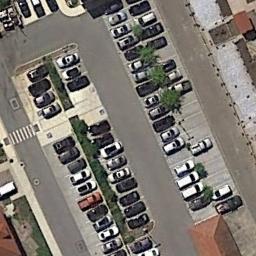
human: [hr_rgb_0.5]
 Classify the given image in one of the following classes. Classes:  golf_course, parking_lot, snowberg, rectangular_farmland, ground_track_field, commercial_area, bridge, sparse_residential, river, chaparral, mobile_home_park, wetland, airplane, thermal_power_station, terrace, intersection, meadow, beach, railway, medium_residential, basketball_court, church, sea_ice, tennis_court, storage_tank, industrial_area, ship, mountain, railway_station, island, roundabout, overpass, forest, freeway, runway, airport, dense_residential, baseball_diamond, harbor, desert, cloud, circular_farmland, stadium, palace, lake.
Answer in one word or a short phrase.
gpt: parking_lot